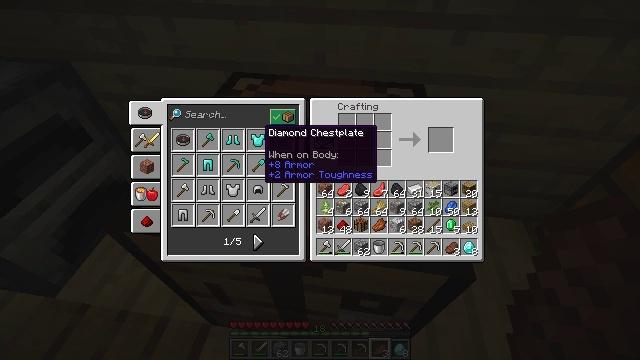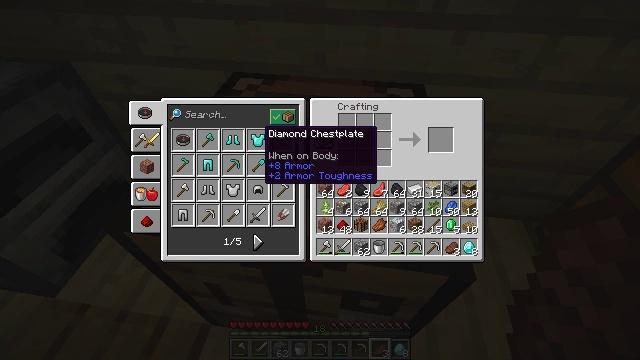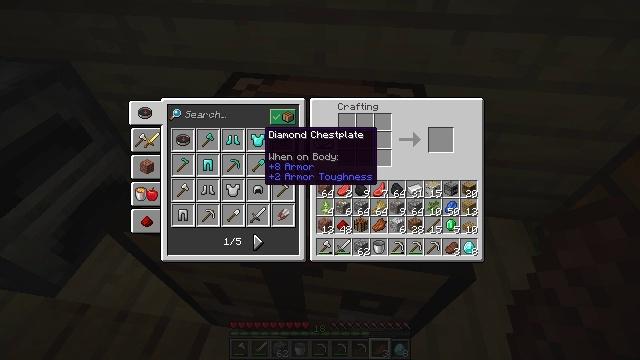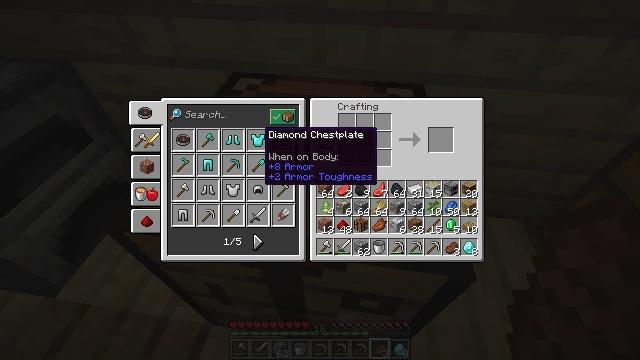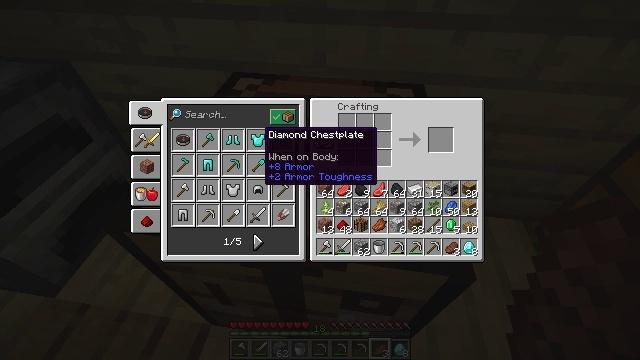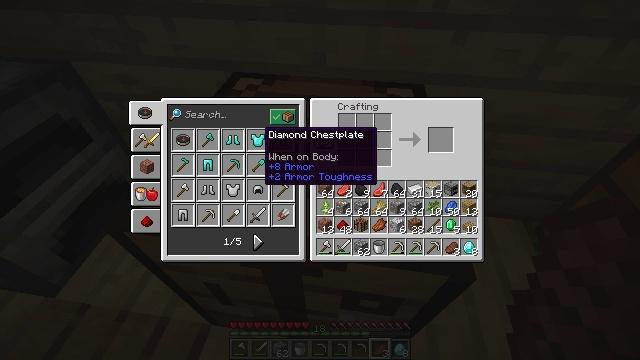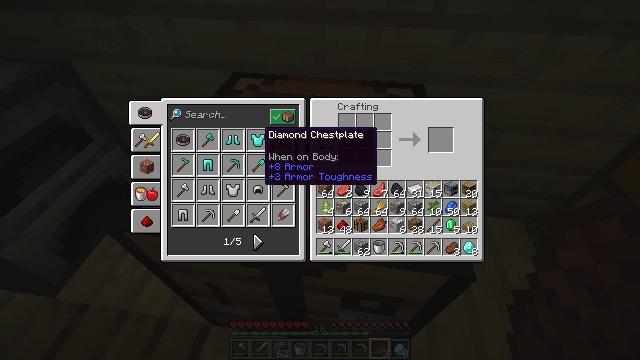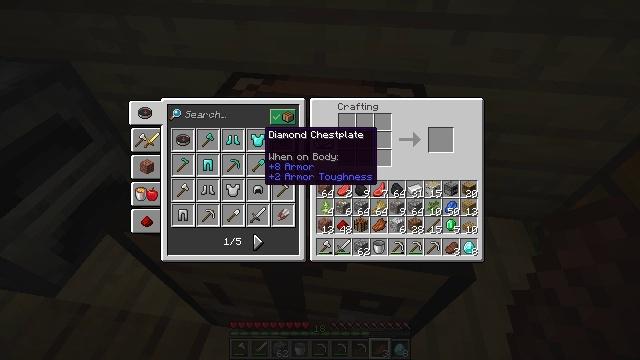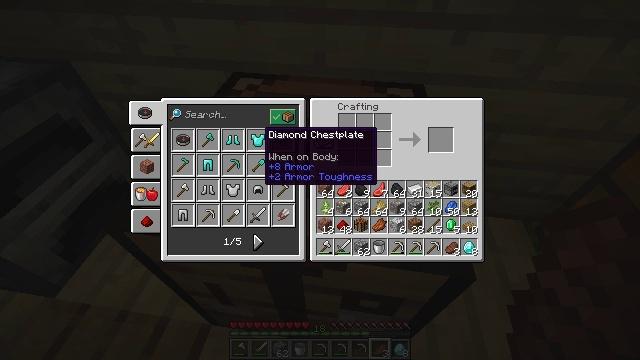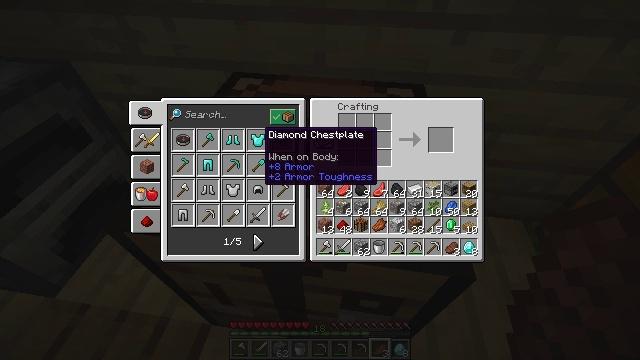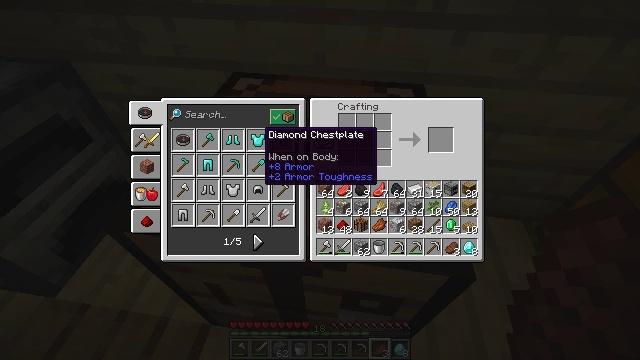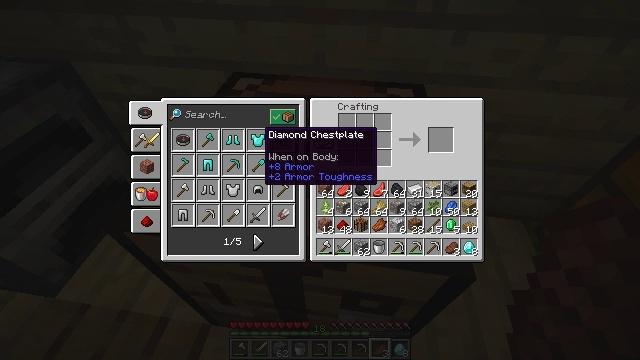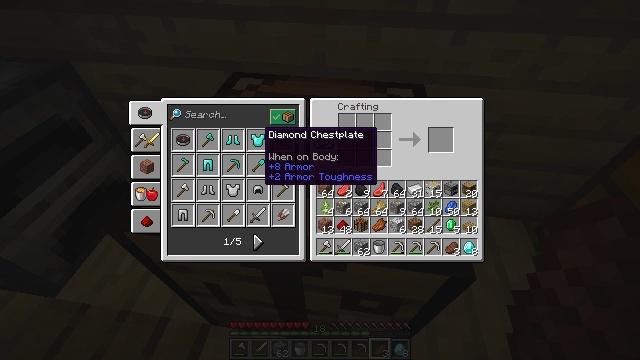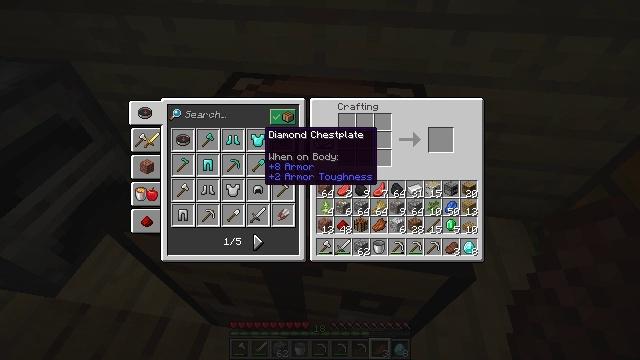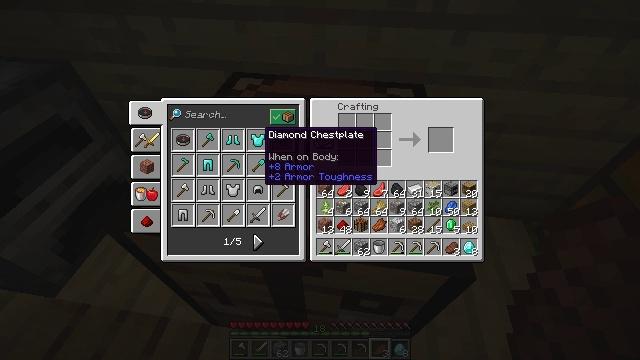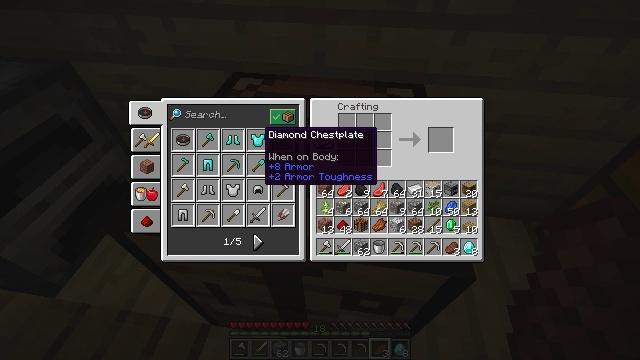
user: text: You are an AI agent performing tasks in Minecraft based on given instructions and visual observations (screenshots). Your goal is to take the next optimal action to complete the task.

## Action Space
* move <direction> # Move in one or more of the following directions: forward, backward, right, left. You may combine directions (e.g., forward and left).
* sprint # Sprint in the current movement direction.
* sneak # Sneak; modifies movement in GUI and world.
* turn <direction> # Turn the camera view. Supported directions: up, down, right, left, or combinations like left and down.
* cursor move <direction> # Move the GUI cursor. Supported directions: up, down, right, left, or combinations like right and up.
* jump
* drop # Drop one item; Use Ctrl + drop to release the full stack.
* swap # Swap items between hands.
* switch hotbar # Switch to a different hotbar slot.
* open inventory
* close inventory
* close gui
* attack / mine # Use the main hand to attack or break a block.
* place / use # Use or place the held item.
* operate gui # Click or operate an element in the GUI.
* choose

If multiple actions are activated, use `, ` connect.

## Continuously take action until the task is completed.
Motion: motion action
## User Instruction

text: Drop a cooked beef.
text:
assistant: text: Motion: no_op
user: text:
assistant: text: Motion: no_op
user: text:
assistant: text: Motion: no_op
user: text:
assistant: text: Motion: no_op
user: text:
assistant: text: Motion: no_op
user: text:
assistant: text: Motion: no_op
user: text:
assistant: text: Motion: no_op
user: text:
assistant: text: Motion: no_op
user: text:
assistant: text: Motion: no_op
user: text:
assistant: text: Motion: no_op
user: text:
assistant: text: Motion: no_op
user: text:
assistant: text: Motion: no_op
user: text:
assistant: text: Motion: no_op
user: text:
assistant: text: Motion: no_op
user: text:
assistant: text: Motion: no_op
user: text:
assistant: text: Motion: no_op
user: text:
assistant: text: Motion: no_op
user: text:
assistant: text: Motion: no_op
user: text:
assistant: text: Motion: no_op
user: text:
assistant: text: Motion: no_op
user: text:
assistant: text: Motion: no_op
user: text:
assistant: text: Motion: no_op
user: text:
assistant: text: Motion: no_op
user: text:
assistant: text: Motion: no_op
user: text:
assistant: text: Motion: no_op
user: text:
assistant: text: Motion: no_op
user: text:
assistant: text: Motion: no_op
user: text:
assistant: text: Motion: no_op
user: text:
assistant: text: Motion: no_op
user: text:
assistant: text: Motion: no_op